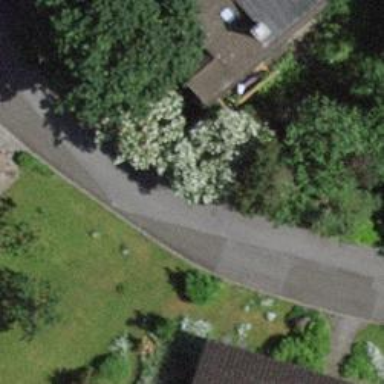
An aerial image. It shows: Smooth asphalt road in residential area.